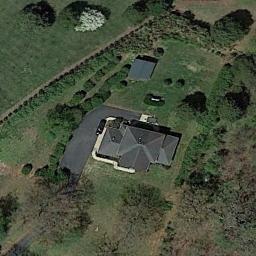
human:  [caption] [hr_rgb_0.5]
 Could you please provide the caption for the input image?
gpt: Two paths lead to a small black house .

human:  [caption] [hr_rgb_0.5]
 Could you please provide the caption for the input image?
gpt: In sparse residential areas there are several houses of different sizes and many green trees surrounded by grass .

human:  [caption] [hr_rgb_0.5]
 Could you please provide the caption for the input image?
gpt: There are two buildings of different shapes and sizes in the sparse residential .

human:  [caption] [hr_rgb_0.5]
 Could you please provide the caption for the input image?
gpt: The sparse residential is on the grass next to some trees .

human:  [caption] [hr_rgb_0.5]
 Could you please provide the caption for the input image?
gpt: A sparse residential area with a black building on the green meadow .